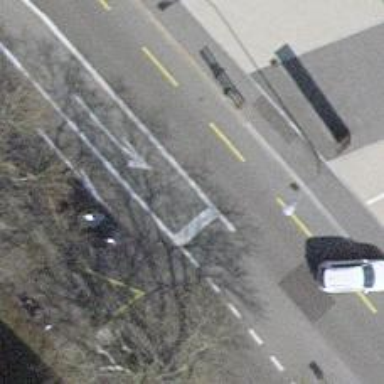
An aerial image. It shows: Bus stop equipped with public transport stop position.